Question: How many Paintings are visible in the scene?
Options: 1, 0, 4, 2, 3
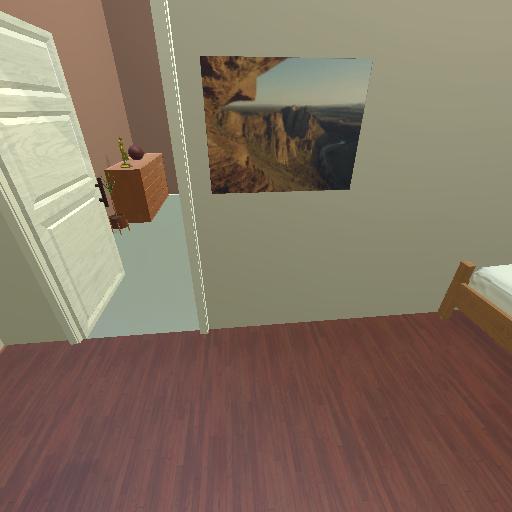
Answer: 1